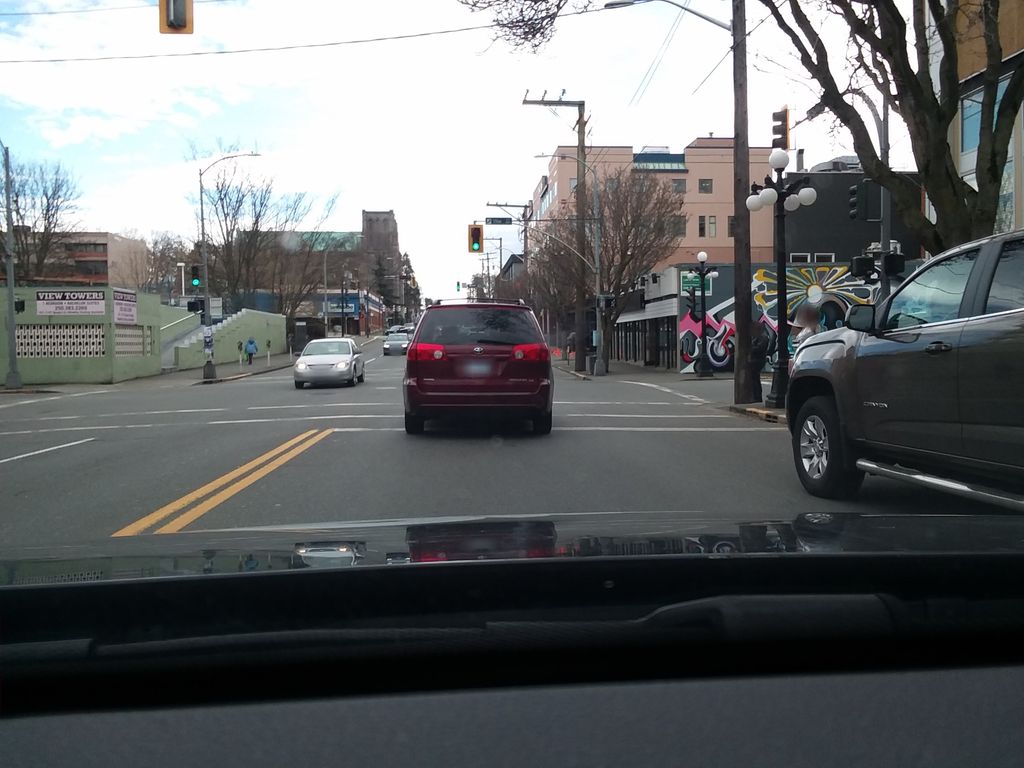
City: victoria